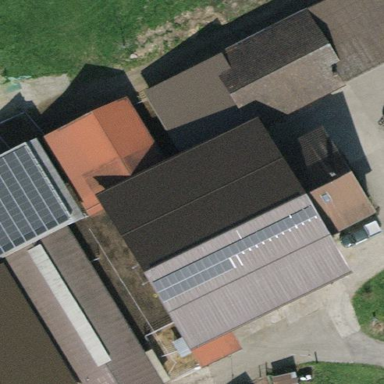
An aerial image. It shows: Farmyard in rural farm setting.